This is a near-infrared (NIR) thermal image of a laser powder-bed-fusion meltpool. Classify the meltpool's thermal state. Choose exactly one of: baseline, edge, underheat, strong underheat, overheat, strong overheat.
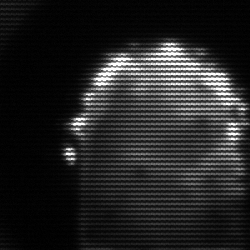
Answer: baseline